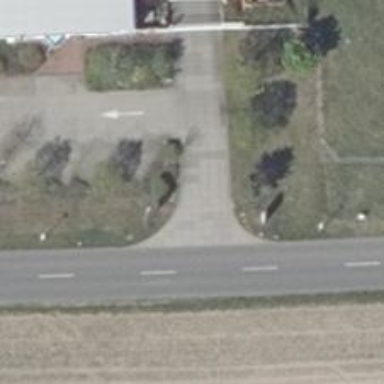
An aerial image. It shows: Asphalt service road.